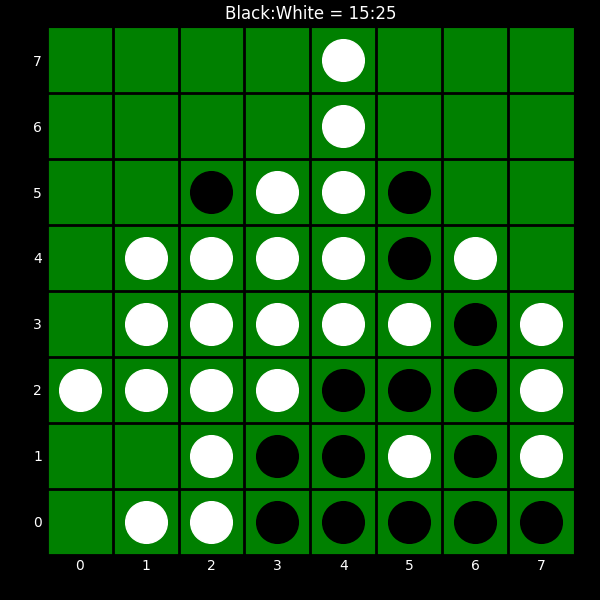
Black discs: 15
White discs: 25